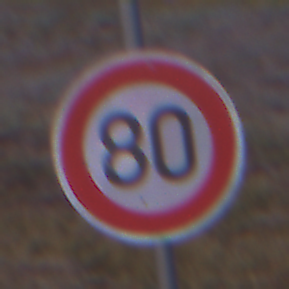
Verkehrszeichen: Geschwindigkeit80
Umgebung: Outdoor, Nature
Tageszeit: SunriseSunset
Wetter: Clear
Licht: Natural
Jahreszeit: NotSpecified
Kontrast: LowContrast